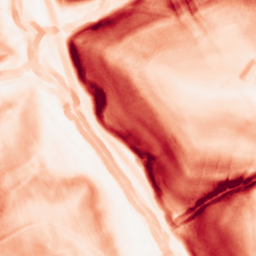
Category: morphological
Decomposition family: morphological_gradient
Decomposition parameters: size: 5
shape: diamond
Upsampling method: bilinear
Upsampling parameters: scale: 8
Upsampling scale: 8